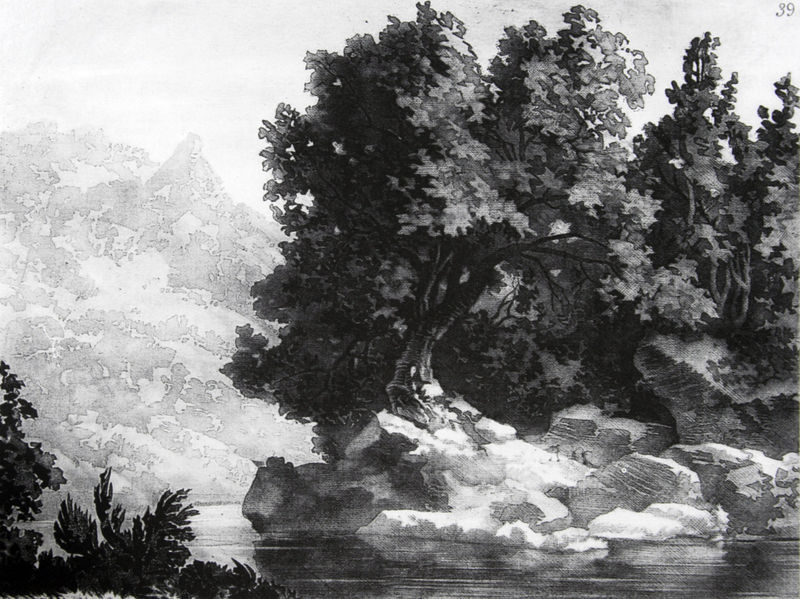
Titel: 'drawing'
Künstler: Alexander Cozens
Schlagwörter: baum, berg, blätter, felsen, gemälde, himmel, laub, schatten, wasser, weiß, wolken, aquarell, baden, bäume, fluss, landschaft, see, ufer, grau, hell, hintergrund, licht, schwarz, skizze, zeichnung, schnee, wolke, malerei, stein, steine, bach, baumstamm, hügel, natur, spiegelung, stamm, wind, busch, büsche, gebüsch, gewässer, insel, blatt, pflanze, pflanzen, wald, weiher, wellen, berge, fels, gebirge, grafik, monochrom, geröll, stille, fliessen, romantik, stämme, spiegeln, glatt, baumkrone, tusche, wasserfarben, oberfläche, lichtung, druck, schwarz weiss, radierung, tinte, wurzeln, laubbäume, ahorn, eichen, nummerierung, windung, nummer, thal, lavierung, seelandschaft, fliss, natr, himmer, aqurell, barg, bkätter, bäu,e, baukm, uferpflanze, 39, alandschaft, 1830, insl, bsch, romantik landschaft